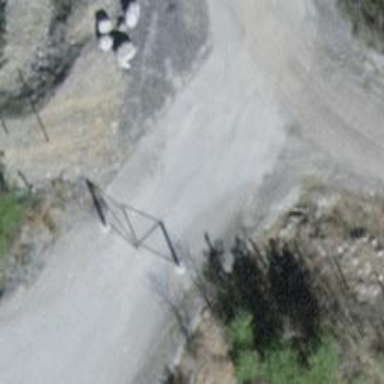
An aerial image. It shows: Gate.